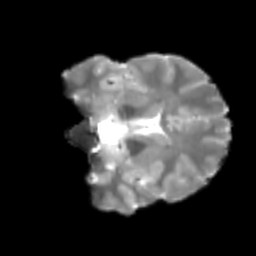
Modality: T2w
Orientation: coronal
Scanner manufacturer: siemens
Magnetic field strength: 3 T
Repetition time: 4 s
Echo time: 0.0594 s